Field crop: maize
Growth stage: 2
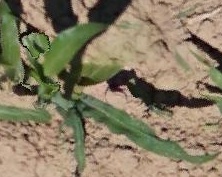
Species: maize